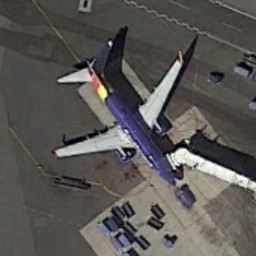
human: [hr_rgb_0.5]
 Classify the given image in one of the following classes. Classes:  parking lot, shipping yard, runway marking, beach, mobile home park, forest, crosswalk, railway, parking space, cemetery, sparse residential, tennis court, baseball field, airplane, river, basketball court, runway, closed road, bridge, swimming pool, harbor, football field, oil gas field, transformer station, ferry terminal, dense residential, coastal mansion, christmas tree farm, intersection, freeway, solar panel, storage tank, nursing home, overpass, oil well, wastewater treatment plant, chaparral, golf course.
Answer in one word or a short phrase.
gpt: airplane